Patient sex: F
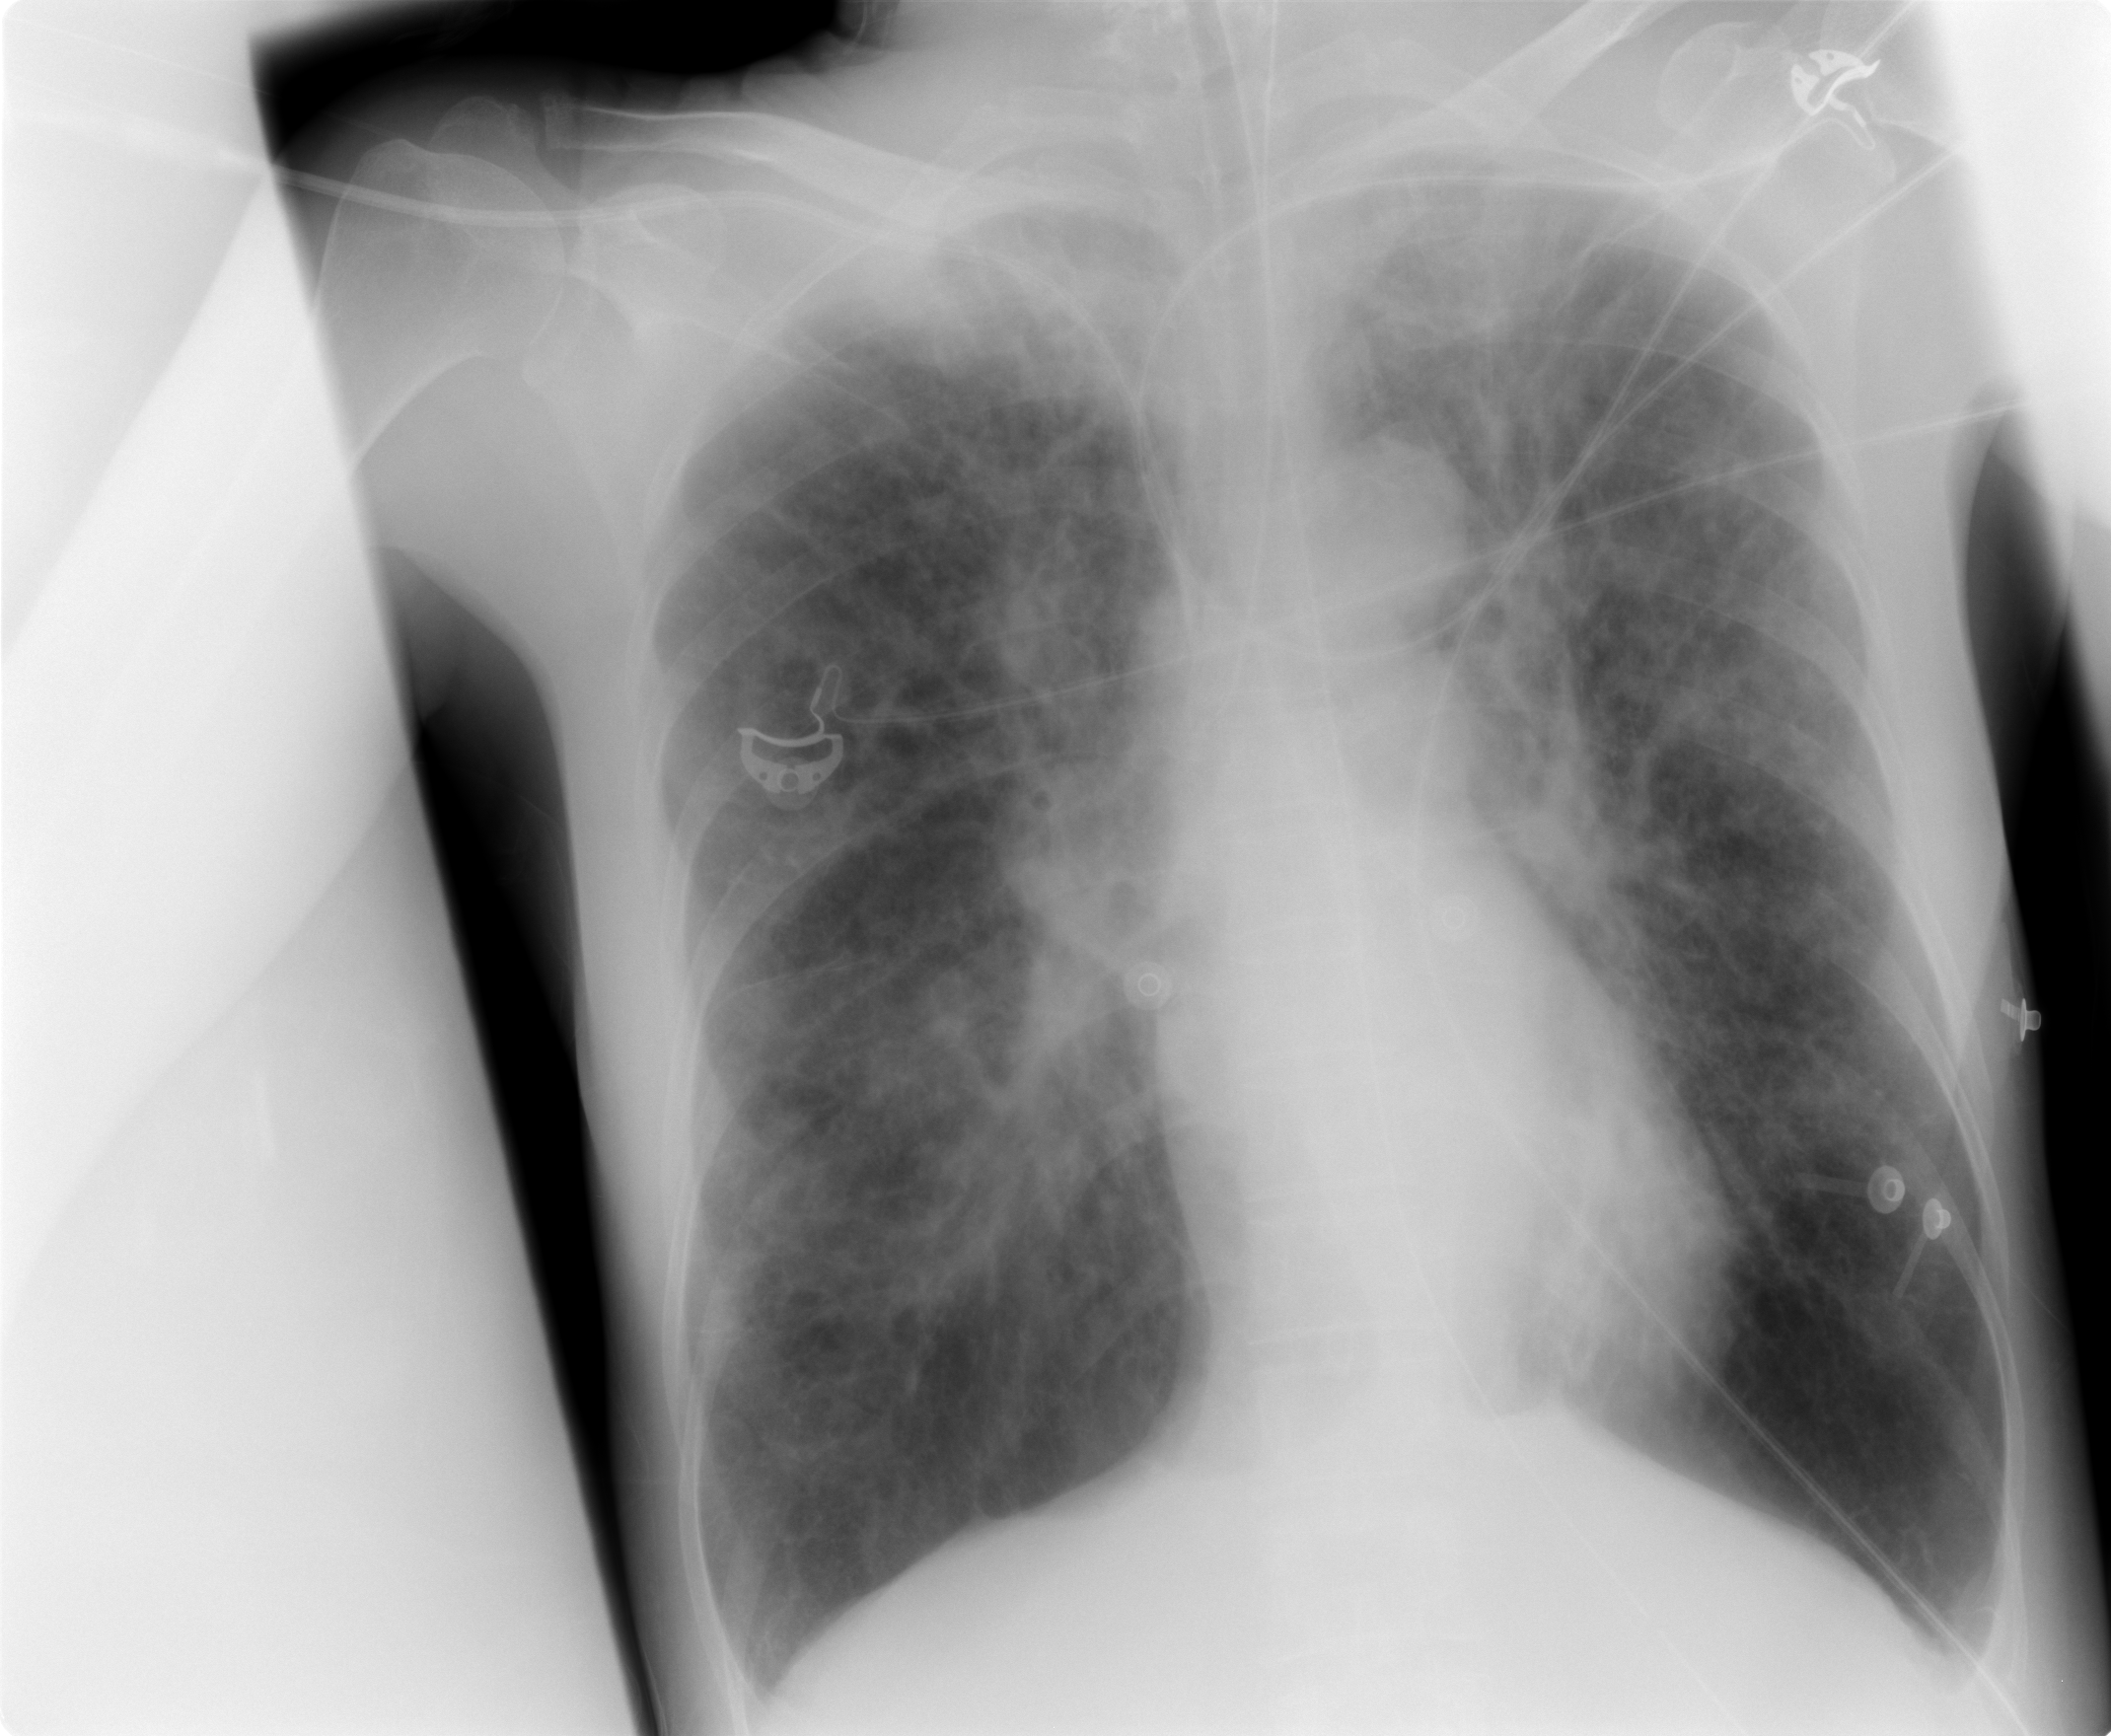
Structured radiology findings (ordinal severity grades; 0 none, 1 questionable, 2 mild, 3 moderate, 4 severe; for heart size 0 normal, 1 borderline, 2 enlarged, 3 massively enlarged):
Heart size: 0
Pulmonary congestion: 3
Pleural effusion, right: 0
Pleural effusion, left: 0
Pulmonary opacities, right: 3
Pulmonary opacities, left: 3
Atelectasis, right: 2
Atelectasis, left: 2